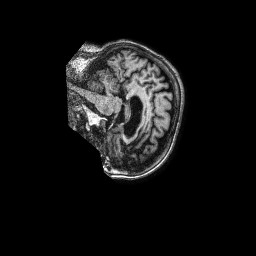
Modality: T1w
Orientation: sagittal
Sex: female
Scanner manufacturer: philips
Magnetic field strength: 1.5 T
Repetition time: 0.008302 s
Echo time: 0.003806 s